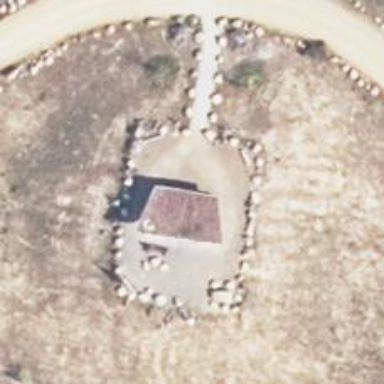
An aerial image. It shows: Shelter.